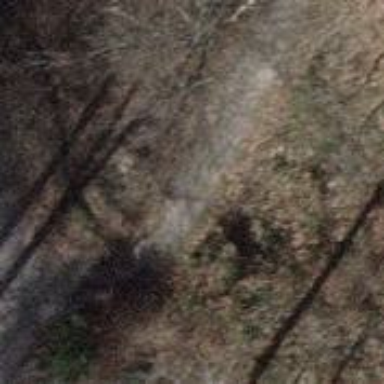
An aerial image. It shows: Gravel path with excellent trail visibility.